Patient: sex M, age 68
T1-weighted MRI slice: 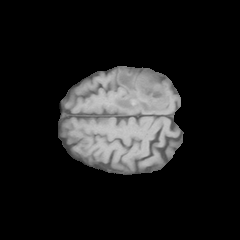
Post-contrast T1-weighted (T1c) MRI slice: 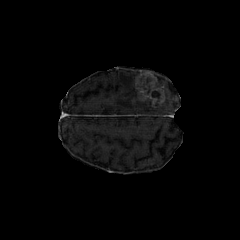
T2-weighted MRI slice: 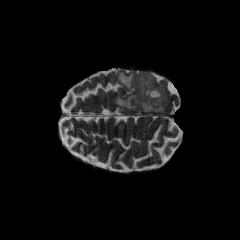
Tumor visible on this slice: yes
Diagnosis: Glioblastoma, IDH-wildtype
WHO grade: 4